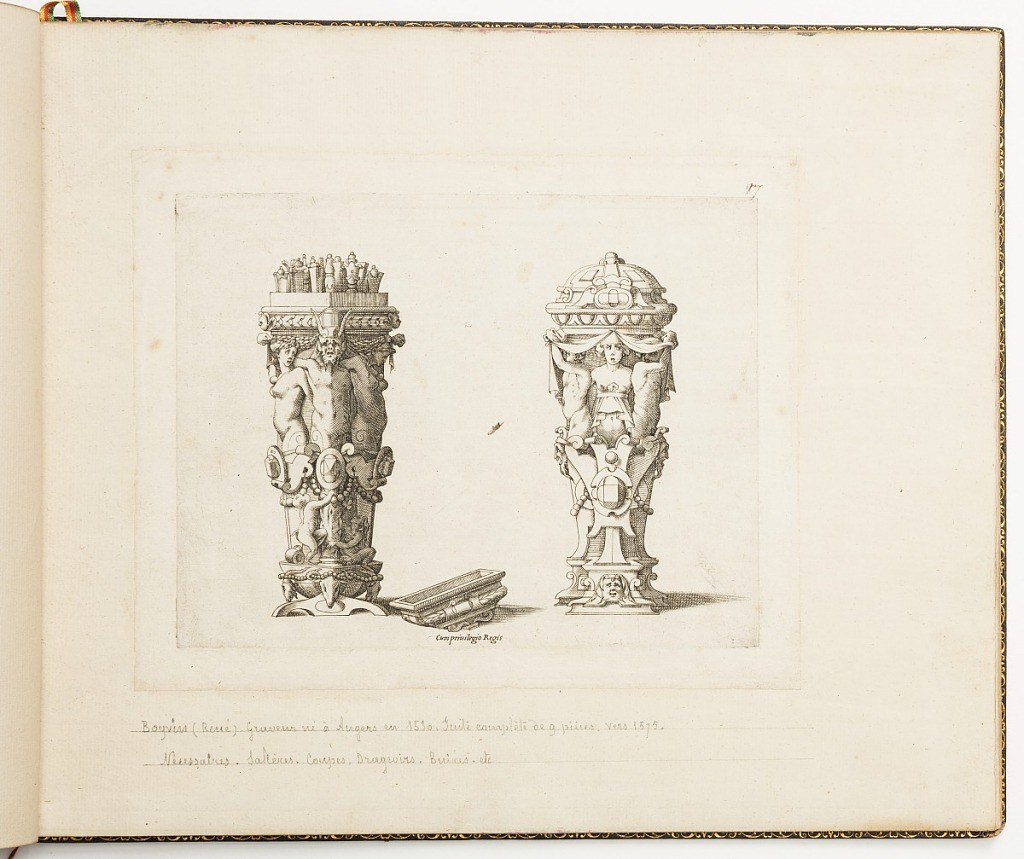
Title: Design for Cutlery Containers, from Dessins d'orfèvrerie (Designs for Metalwork)
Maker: Léonard Thiry, Flemish, 1550
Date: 1540–1560
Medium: Engraving on laid paper
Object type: Print
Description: Fontainebleau school. Two designs for containers for cutlery. The container on the left is open, revealing the handles of cutlery, and is decorated with a satyr term between two females; the lid lies to the right.  The container at right is closed and is decorated with one female term between two male terms holding drapery. Both are adorned with pearls and have masks at the base. between two male terms holding a drapery. Both are adorned with gems and pearls.